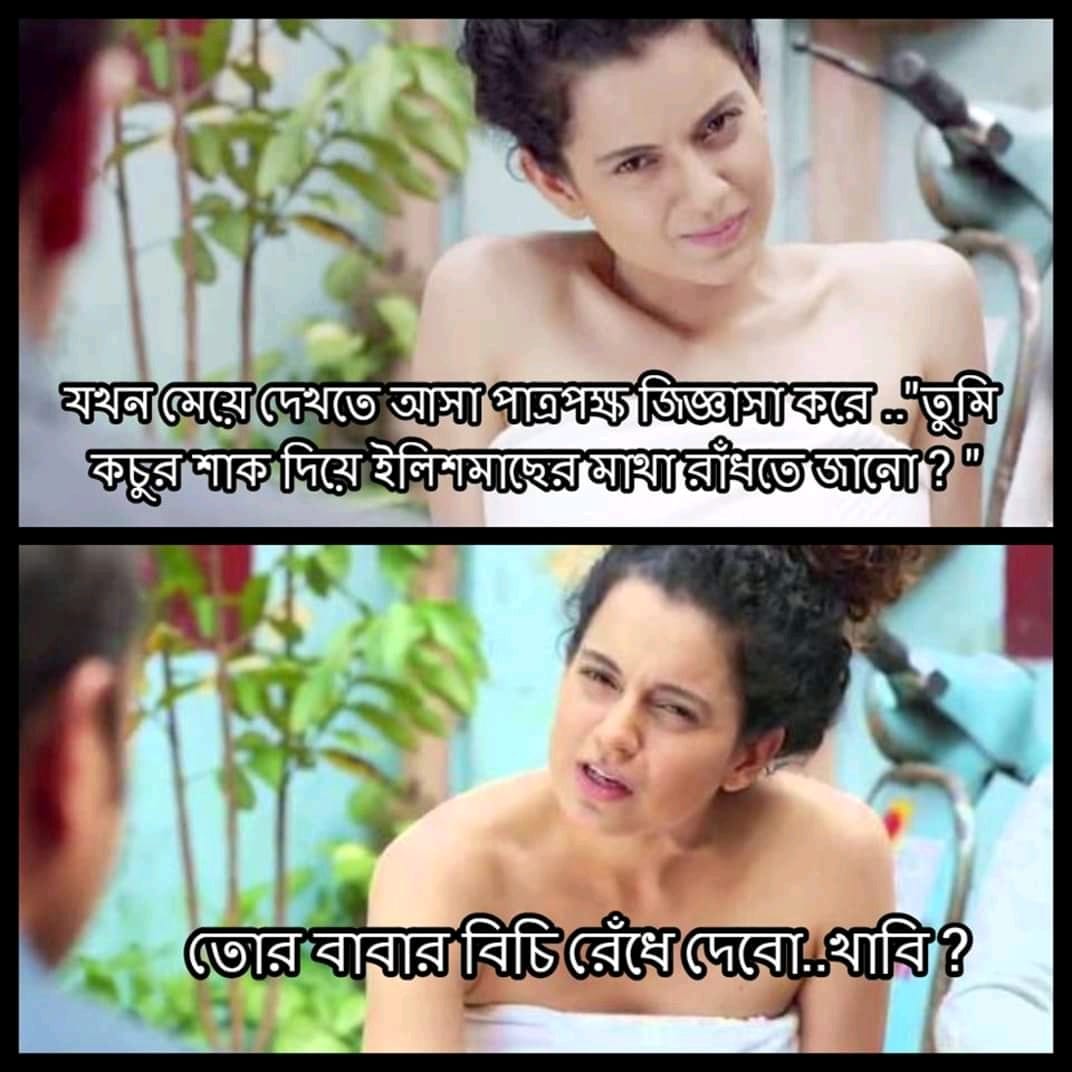
Caption: যখন মেয়ে দেখতে আসা পাত্রপক্ষ জিজ্ঞাসা করে... " তুমি কচুর শাক দিয়ে ইলিশ মাছের মাথা রাঁধতে জানো ? "   তোর বাবার বিচি রেঁধে দেবো... খাবি ?
Label: hate